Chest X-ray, AP view. Patient: 31 years old, sex M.
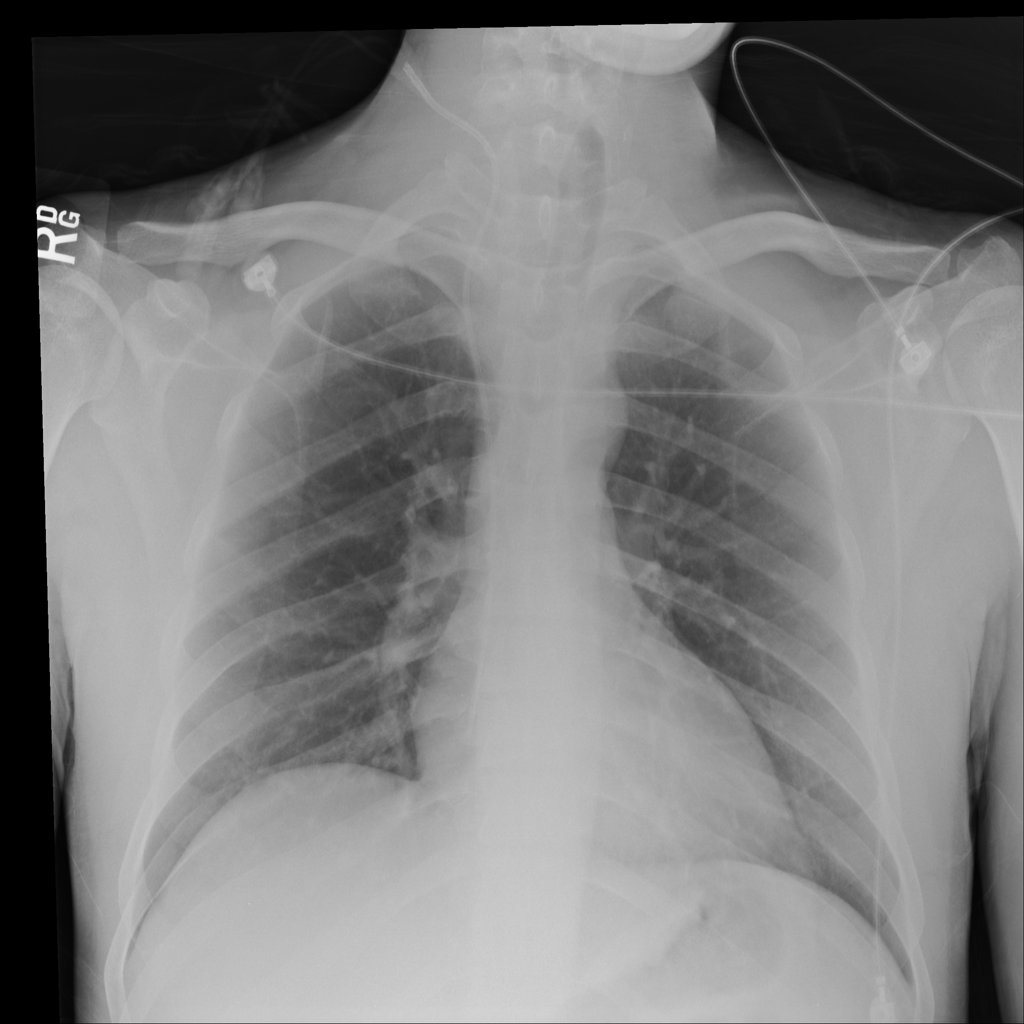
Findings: No Finding